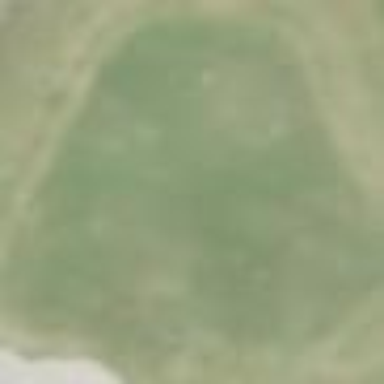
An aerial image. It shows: Picturesque green golfing area with grass land use.